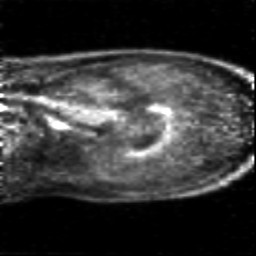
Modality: PET
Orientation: sagittal
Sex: female
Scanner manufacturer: siemens